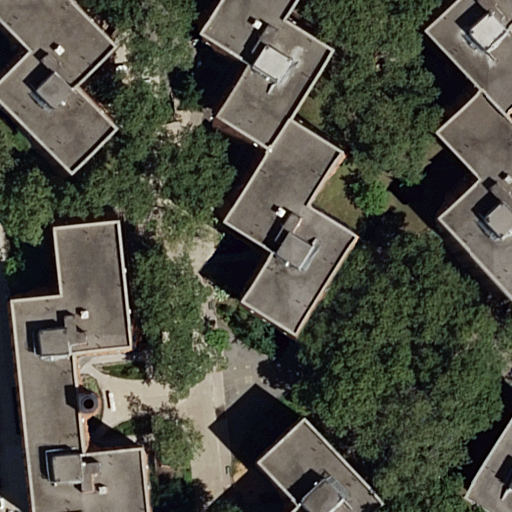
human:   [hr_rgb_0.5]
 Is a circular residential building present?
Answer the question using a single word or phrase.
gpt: no

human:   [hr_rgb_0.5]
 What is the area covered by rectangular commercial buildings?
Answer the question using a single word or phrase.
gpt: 0m2

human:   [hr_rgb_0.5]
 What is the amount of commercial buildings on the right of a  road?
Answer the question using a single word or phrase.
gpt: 0

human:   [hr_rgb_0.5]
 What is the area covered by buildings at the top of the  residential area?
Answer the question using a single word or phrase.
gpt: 523m2

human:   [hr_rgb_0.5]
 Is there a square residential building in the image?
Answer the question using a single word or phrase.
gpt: no

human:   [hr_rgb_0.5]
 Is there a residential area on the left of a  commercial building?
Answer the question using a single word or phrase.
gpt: no

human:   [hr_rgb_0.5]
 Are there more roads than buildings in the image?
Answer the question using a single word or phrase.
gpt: no

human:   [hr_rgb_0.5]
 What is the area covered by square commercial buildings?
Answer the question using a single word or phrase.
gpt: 0m2

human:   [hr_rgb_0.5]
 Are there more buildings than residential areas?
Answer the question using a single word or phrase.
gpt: yes

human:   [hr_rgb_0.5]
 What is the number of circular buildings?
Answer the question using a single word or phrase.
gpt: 0

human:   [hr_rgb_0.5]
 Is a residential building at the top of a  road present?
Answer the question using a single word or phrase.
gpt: yes

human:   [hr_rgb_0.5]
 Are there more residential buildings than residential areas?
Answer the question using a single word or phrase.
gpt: yes

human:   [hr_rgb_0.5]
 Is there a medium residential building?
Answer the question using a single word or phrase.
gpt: yes

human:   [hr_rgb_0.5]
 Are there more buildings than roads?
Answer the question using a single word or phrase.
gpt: yes

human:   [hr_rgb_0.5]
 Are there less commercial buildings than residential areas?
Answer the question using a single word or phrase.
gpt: yes

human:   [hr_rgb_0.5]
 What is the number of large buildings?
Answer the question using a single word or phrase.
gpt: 4

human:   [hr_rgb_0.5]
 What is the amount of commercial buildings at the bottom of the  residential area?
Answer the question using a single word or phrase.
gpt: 0

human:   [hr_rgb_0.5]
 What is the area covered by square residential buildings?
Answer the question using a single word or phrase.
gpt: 0m2

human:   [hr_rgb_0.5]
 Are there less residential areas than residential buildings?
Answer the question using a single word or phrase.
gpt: yes

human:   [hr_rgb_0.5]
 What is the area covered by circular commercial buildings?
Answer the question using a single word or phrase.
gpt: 0m2

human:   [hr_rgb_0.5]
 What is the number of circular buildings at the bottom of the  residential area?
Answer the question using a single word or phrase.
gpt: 0

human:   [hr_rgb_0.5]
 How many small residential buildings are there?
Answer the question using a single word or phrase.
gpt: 1

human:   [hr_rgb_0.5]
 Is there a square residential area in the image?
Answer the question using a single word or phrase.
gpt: no

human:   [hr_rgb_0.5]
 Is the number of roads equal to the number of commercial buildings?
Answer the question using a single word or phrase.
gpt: no

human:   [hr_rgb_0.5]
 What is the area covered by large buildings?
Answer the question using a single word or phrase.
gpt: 3174m2

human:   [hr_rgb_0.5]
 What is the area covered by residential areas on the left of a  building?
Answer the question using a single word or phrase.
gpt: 0m2

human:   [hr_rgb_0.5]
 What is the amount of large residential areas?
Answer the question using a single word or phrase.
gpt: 1

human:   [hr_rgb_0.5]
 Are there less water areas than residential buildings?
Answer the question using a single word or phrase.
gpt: yes

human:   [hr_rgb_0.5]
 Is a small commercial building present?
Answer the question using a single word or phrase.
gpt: no

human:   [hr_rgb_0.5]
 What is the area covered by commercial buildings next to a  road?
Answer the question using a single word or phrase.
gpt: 0m2

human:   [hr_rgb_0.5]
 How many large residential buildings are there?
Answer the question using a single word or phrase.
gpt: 4

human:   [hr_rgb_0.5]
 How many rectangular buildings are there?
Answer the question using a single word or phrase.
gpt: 2

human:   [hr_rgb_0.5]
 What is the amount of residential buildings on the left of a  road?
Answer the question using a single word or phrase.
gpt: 2

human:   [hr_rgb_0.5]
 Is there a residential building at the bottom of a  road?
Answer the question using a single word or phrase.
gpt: yes

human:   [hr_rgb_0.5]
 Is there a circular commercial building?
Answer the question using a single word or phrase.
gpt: no

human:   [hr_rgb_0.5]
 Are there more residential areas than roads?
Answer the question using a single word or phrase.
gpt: no